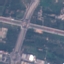
Land use / land cover class: Highway